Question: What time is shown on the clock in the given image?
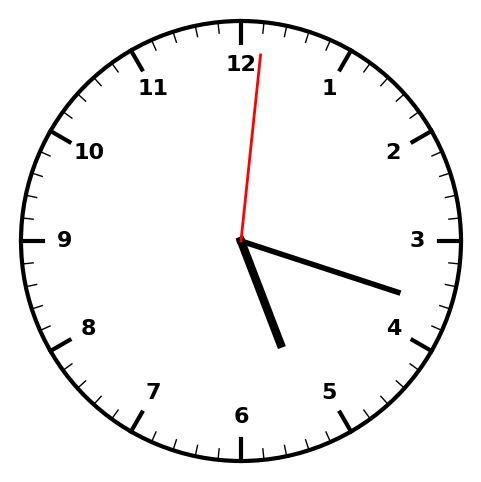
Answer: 05:18:01